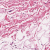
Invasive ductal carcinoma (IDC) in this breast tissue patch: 0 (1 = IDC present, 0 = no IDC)